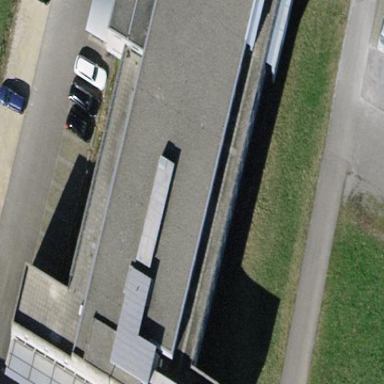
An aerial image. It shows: Industrial building.